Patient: sex M, age 47
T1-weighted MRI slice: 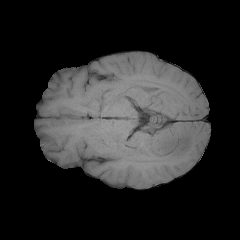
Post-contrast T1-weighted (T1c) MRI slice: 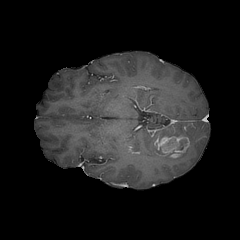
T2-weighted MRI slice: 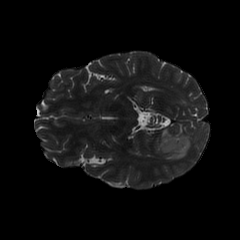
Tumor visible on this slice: yes
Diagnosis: Glioblastoma, IDH-wildtype
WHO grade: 4